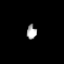
Tissue: prostate
Cell type: T cells
Senescence score: 0.2822
Nuclear area (px): 138
Mean DAPI intensity: 166.783